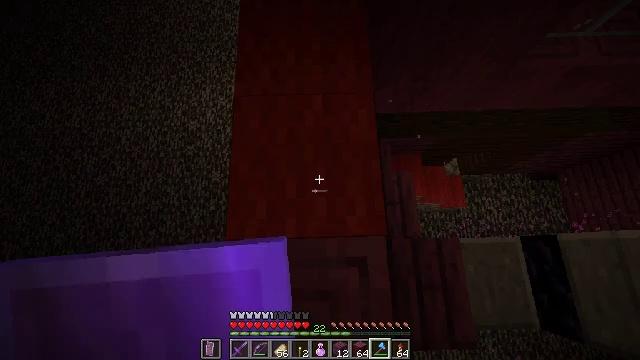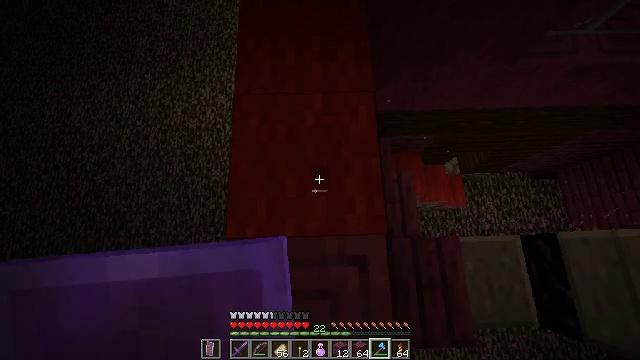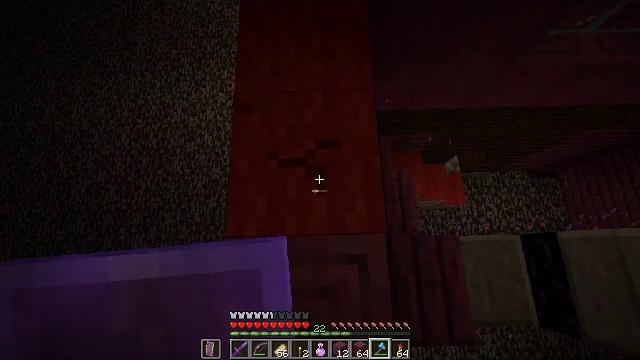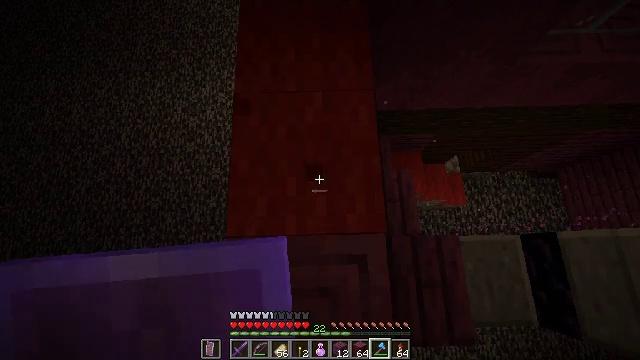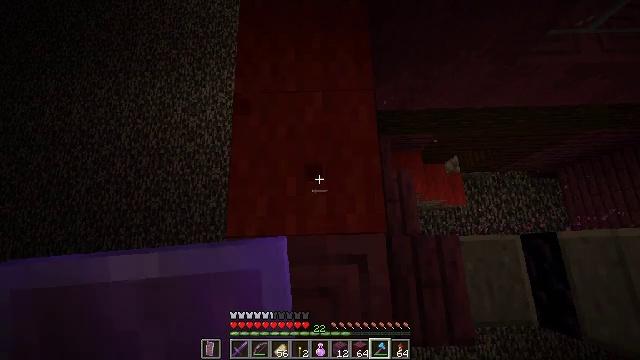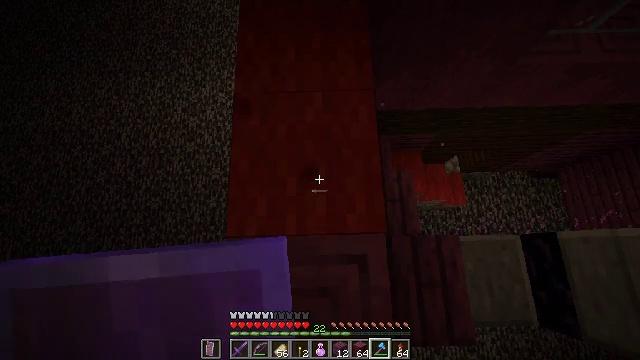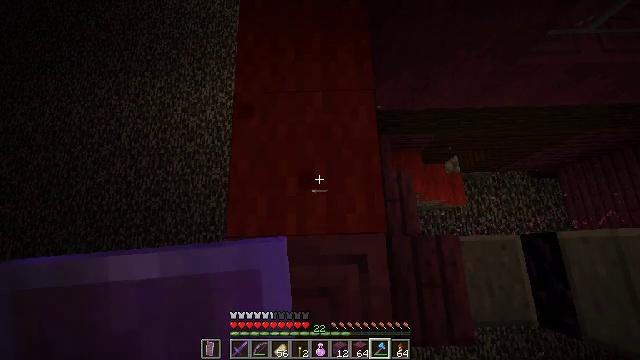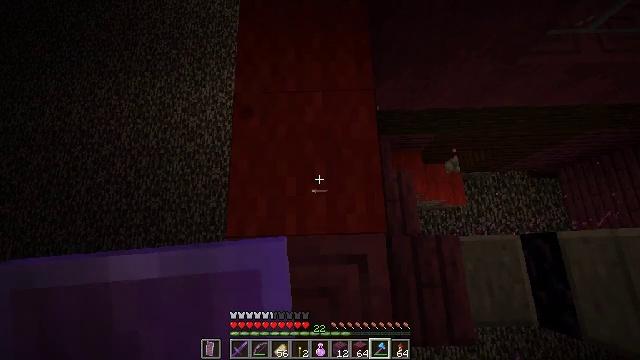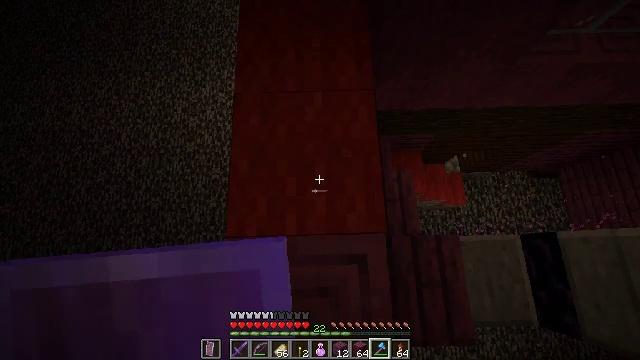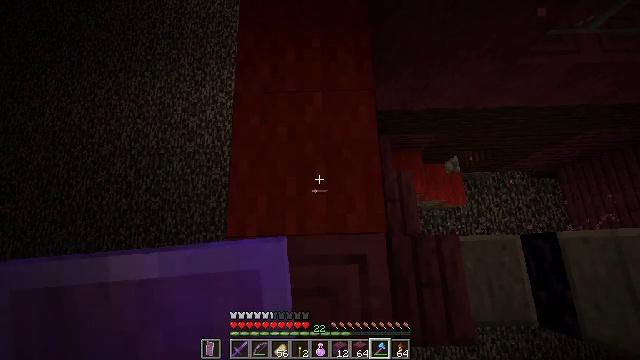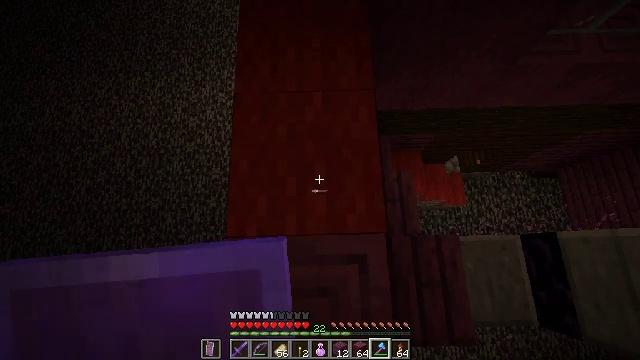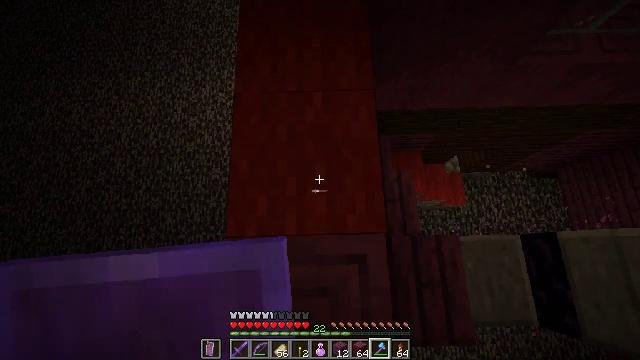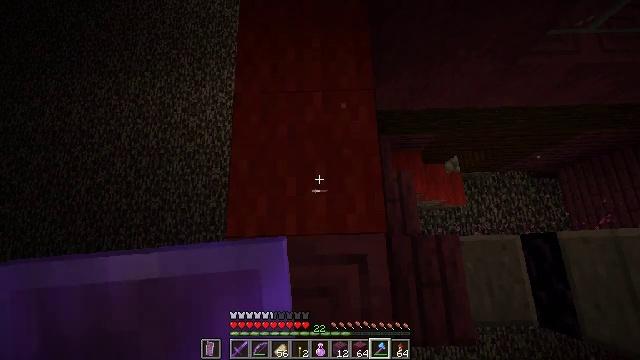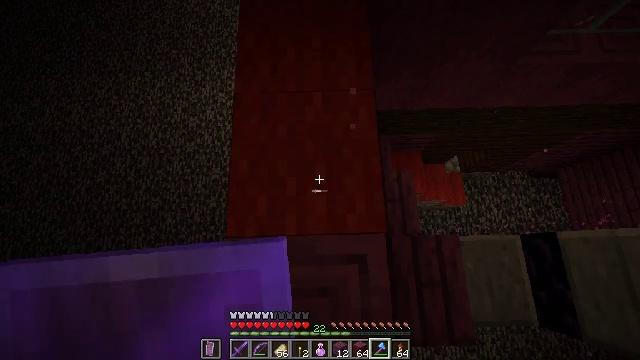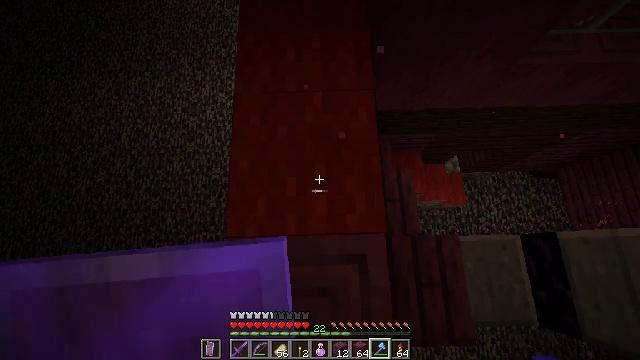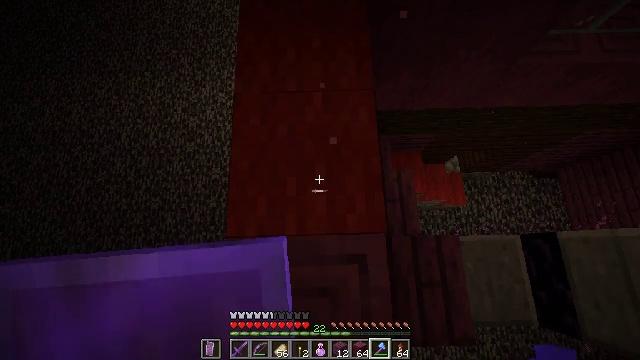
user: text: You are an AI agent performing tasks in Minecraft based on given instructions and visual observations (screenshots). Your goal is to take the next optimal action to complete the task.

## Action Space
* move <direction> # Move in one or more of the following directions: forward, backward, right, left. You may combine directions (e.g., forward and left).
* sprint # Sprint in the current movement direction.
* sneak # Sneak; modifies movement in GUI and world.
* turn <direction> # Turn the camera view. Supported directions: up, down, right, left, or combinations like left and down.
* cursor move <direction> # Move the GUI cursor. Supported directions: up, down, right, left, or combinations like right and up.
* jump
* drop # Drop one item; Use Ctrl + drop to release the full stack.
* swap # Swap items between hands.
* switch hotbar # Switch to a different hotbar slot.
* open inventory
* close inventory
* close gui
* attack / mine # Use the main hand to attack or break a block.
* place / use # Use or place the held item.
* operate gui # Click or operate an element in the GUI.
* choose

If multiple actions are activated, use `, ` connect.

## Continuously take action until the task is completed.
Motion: motion action
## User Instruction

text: Break the red carpet to collect it.
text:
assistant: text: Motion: attack / mine
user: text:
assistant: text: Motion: attack / mine
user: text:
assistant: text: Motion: no_op
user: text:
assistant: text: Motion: no_op
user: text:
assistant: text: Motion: no_op
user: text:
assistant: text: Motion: no_op
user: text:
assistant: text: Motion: no_op
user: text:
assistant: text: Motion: no_op
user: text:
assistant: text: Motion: no_op
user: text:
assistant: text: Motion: no_op
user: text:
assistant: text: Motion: no_op
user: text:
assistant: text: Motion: no_op
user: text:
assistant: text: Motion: no_op
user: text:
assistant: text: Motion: no_op
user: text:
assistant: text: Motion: no_op
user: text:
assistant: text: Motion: no_op
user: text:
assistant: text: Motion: no_op
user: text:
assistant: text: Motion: no_op
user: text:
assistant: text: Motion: no_op
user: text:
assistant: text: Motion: no_op
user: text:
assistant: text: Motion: turn left
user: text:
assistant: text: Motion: no_op
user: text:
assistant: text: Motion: no_op
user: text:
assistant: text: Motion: no_op
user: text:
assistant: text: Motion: no_op
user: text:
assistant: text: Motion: no_op
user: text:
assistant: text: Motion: attack / mine
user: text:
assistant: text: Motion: attack / mine
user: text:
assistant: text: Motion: attack / mine
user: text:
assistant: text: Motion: move forward, turn right and down